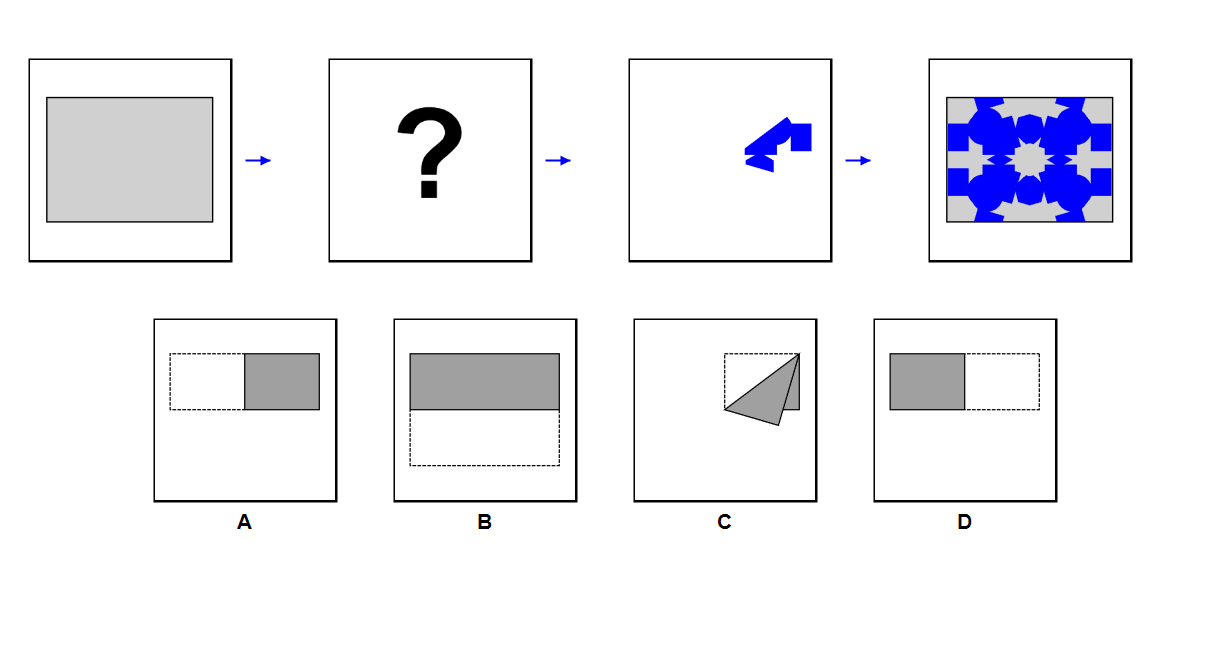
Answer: D